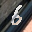
Label: 6